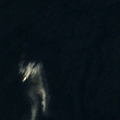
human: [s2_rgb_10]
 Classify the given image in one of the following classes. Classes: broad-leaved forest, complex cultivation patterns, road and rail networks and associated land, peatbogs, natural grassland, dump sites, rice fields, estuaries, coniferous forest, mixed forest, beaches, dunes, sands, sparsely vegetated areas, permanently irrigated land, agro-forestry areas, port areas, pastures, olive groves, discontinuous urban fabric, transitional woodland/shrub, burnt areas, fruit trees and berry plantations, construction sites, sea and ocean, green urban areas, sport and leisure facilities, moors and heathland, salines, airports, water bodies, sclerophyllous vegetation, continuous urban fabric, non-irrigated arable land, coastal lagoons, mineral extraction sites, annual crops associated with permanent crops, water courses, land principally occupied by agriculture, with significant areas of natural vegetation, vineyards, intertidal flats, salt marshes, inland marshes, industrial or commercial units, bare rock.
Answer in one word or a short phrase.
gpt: sea and ocean